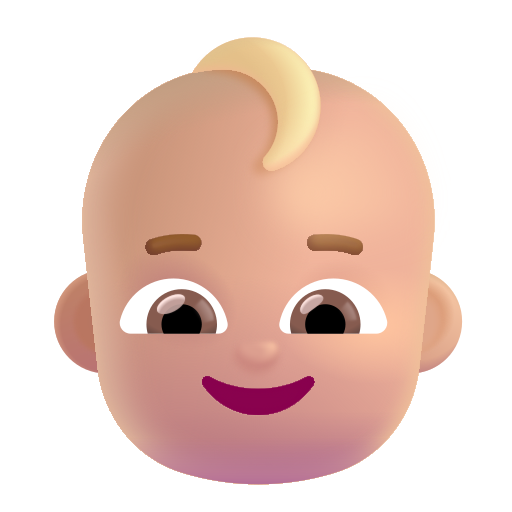
baby color  light